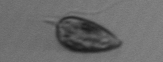
Label: Prorocentrum_triestinum